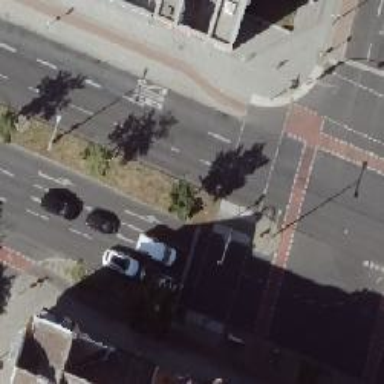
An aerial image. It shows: Crossing with traffic signals.